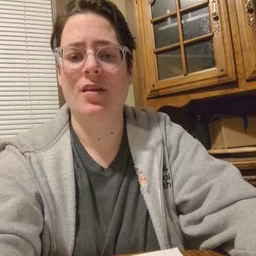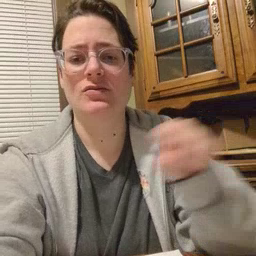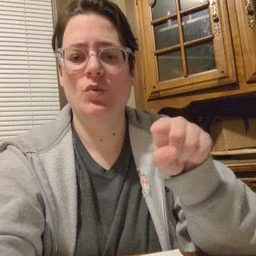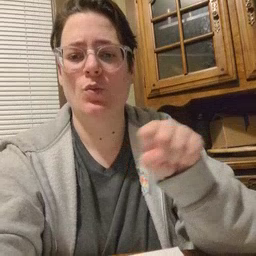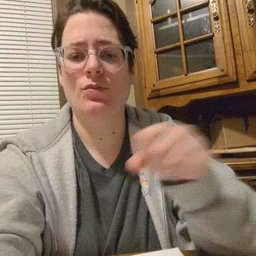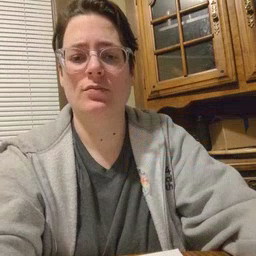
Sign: shoe